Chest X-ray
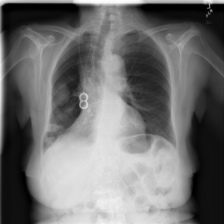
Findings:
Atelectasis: negative
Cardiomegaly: negative
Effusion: negative
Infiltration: negative
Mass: positive
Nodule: negative
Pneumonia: negative
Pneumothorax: negative
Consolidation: negative
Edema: negative
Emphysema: negative
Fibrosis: negative
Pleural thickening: negative
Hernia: negative